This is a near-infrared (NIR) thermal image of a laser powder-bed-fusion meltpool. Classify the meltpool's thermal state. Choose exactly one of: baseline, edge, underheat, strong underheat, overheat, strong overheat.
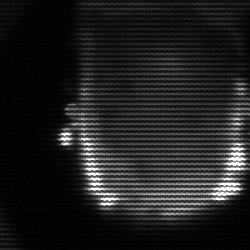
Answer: baseline